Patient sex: M
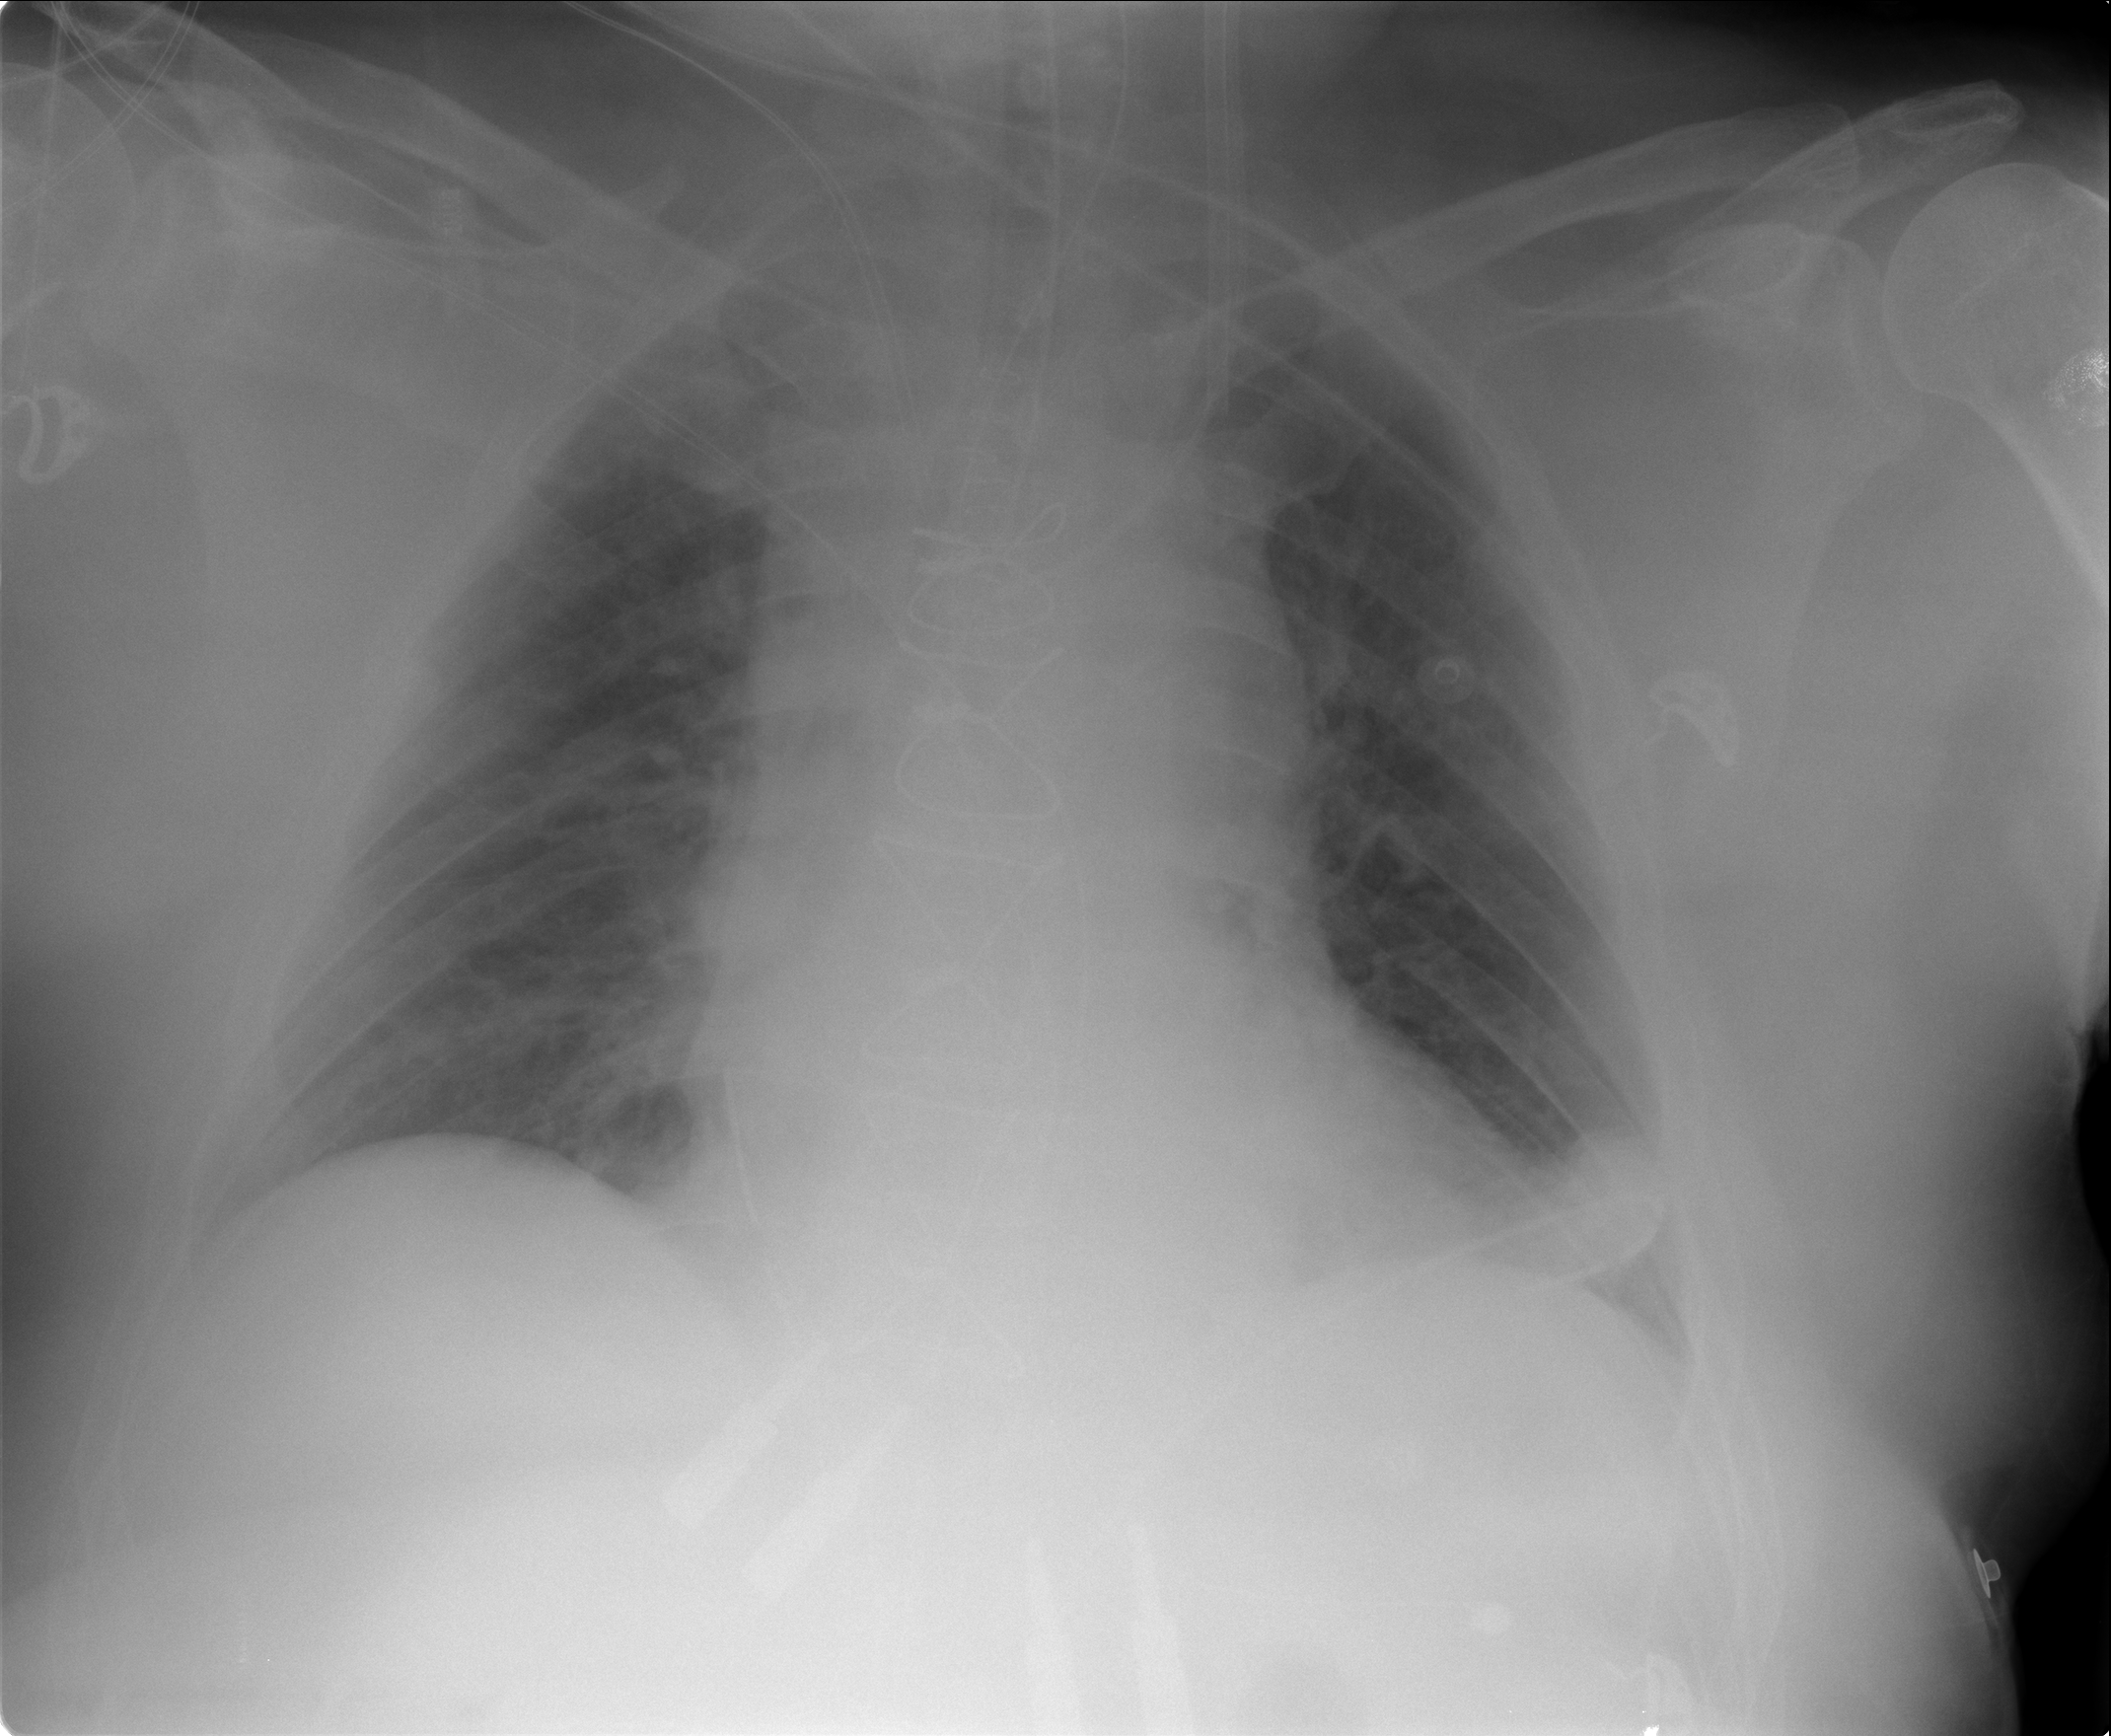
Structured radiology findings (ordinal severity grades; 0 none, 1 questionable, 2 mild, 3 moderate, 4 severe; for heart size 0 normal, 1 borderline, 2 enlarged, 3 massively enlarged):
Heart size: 0
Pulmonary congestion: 2
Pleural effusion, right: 0
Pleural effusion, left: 0
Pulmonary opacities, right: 0
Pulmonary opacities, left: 0
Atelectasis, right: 0
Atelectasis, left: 2